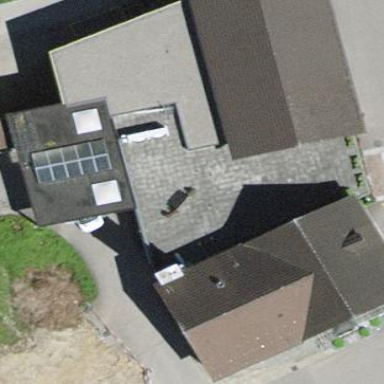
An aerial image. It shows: Building with flat roof. The roof is light grey in color.